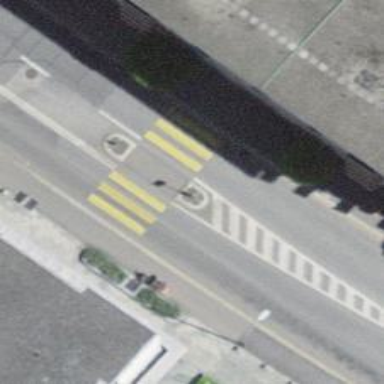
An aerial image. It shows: Marked road crossing with pedestrian island.